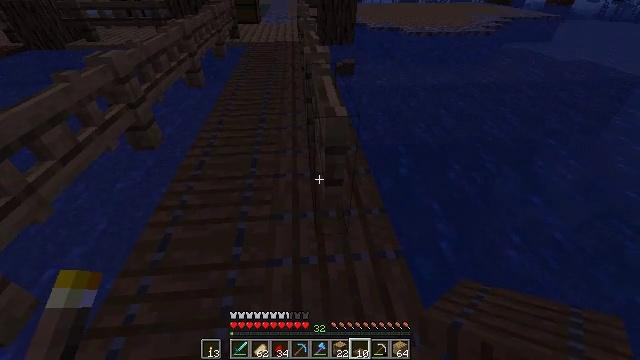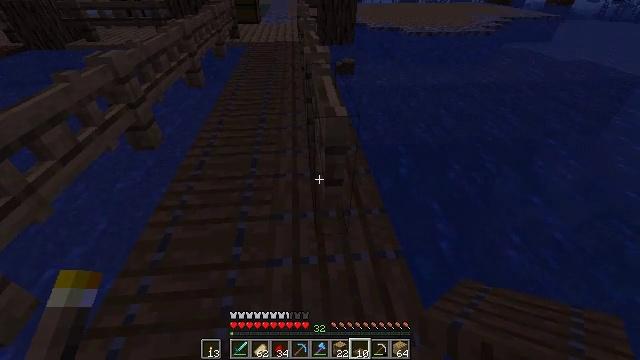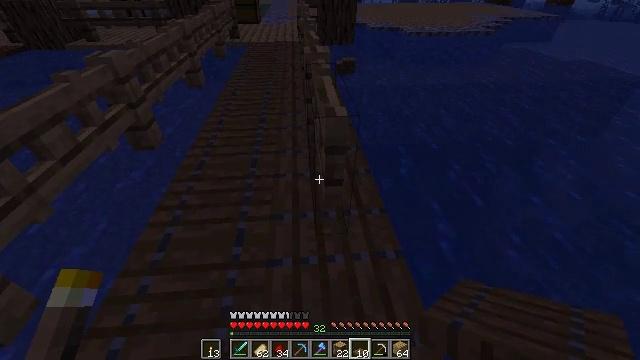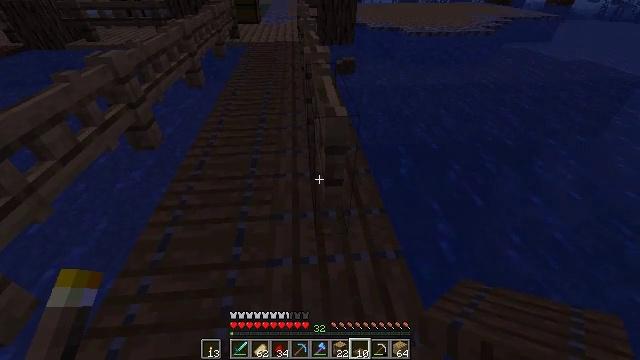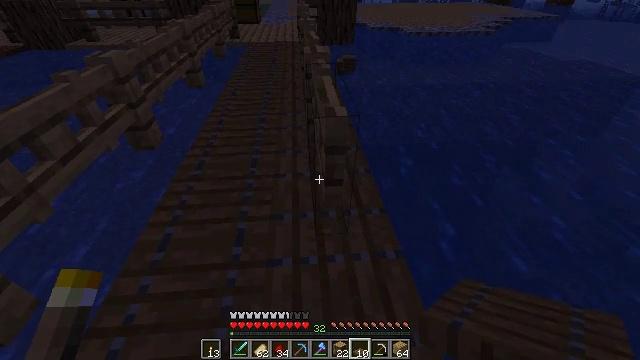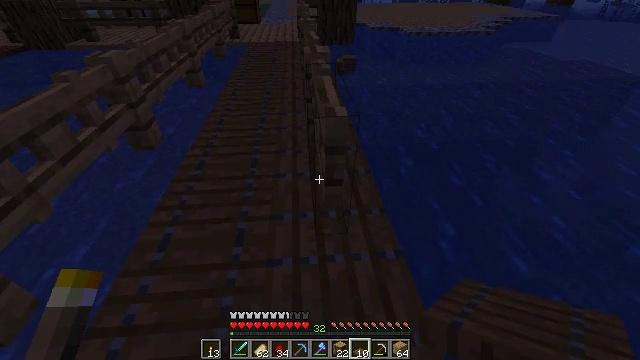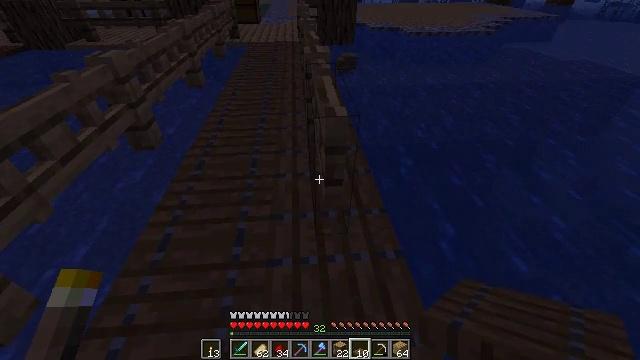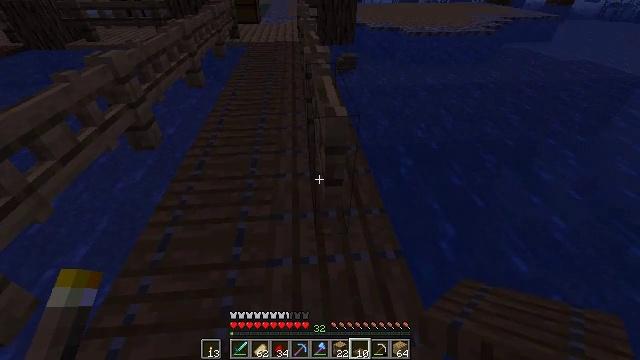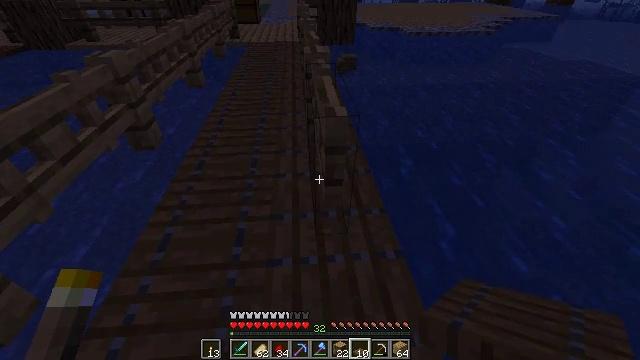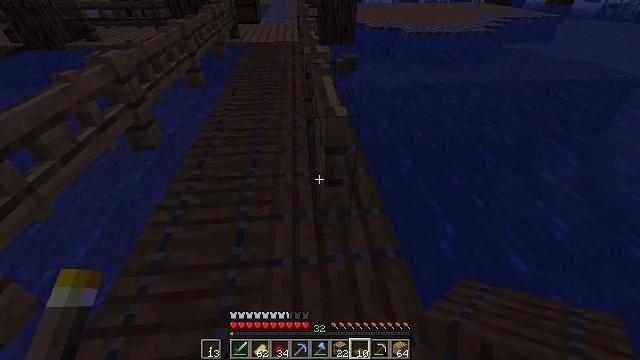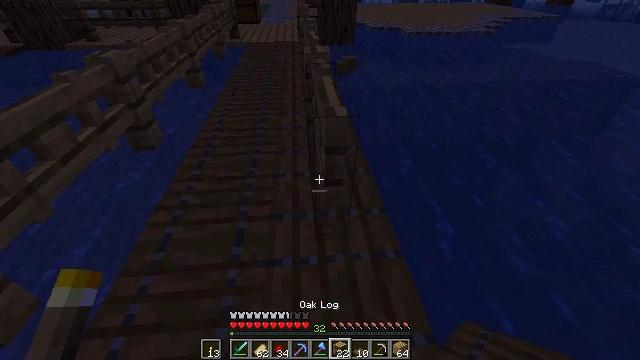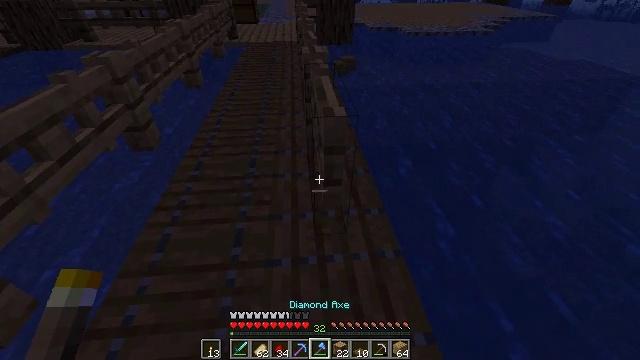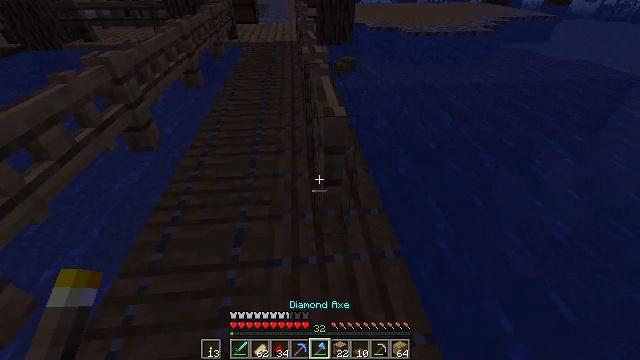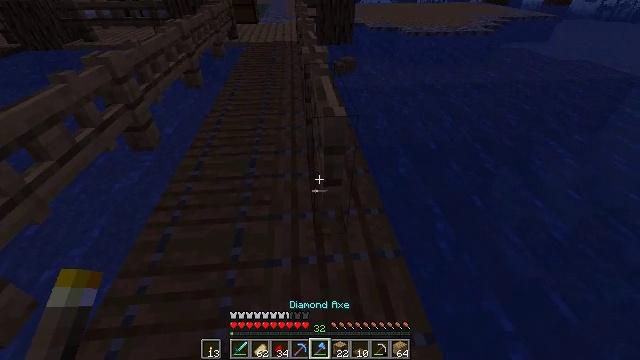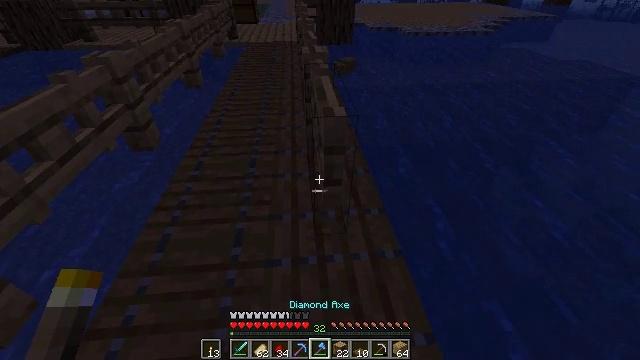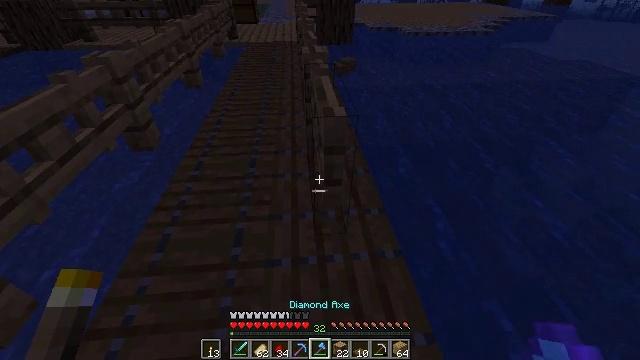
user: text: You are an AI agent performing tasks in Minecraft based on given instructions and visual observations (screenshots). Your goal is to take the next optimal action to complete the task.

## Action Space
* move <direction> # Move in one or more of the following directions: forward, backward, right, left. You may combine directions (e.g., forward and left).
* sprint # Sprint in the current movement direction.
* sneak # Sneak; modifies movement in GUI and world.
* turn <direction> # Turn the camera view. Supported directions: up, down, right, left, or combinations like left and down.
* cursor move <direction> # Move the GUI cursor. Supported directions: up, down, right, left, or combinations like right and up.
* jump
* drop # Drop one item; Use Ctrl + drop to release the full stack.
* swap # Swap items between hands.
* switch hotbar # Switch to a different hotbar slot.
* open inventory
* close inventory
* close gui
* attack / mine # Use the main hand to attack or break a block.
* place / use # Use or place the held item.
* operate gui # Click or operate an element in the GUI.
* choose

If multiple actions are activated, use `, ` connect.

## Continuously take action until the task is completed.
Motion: motion action
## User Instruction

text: Left-click to destroy the oak fence.
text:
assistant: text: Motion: no_op
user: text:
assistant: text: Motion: no_op
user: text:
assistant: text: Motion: no_op
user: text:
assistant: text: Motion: no_op
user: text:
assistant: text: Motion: no_op
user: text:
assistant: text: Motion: no_op
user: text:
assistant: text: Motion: no_op
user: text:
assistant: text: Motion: no_op
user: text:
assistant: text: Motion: no_op
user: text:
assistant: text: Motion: no_op
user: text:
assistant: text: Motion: no_op
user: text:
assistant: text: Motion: no_op
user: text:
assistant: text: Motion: no_op
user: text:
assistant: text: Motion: no_op
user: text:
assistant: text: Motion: no_op
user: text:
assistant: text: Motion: no_op
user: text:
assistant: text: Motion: turn left
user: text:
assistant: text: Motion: move forward, turn left and up
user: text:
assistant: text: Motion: move forward, turn left and up
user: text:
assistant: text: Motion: move forward, turn left and up
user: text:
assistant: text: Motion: move forward, turn right and up
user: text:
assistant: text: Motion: move forward, turn right and up
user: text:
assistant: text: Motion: move forward, sprint
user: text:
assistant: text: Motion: move forward, sprint
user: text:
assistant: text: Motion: move forward, sprint
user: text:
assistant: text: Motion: move forward, turn right
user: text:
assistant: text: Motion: move forward, sprint, turn right and down
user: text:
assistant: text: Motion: move forward, sprint, turn right and down
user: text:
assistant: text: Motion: move forward, sprint, turn right
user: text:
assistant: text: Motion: move forward, sprint, turn right